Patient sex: M
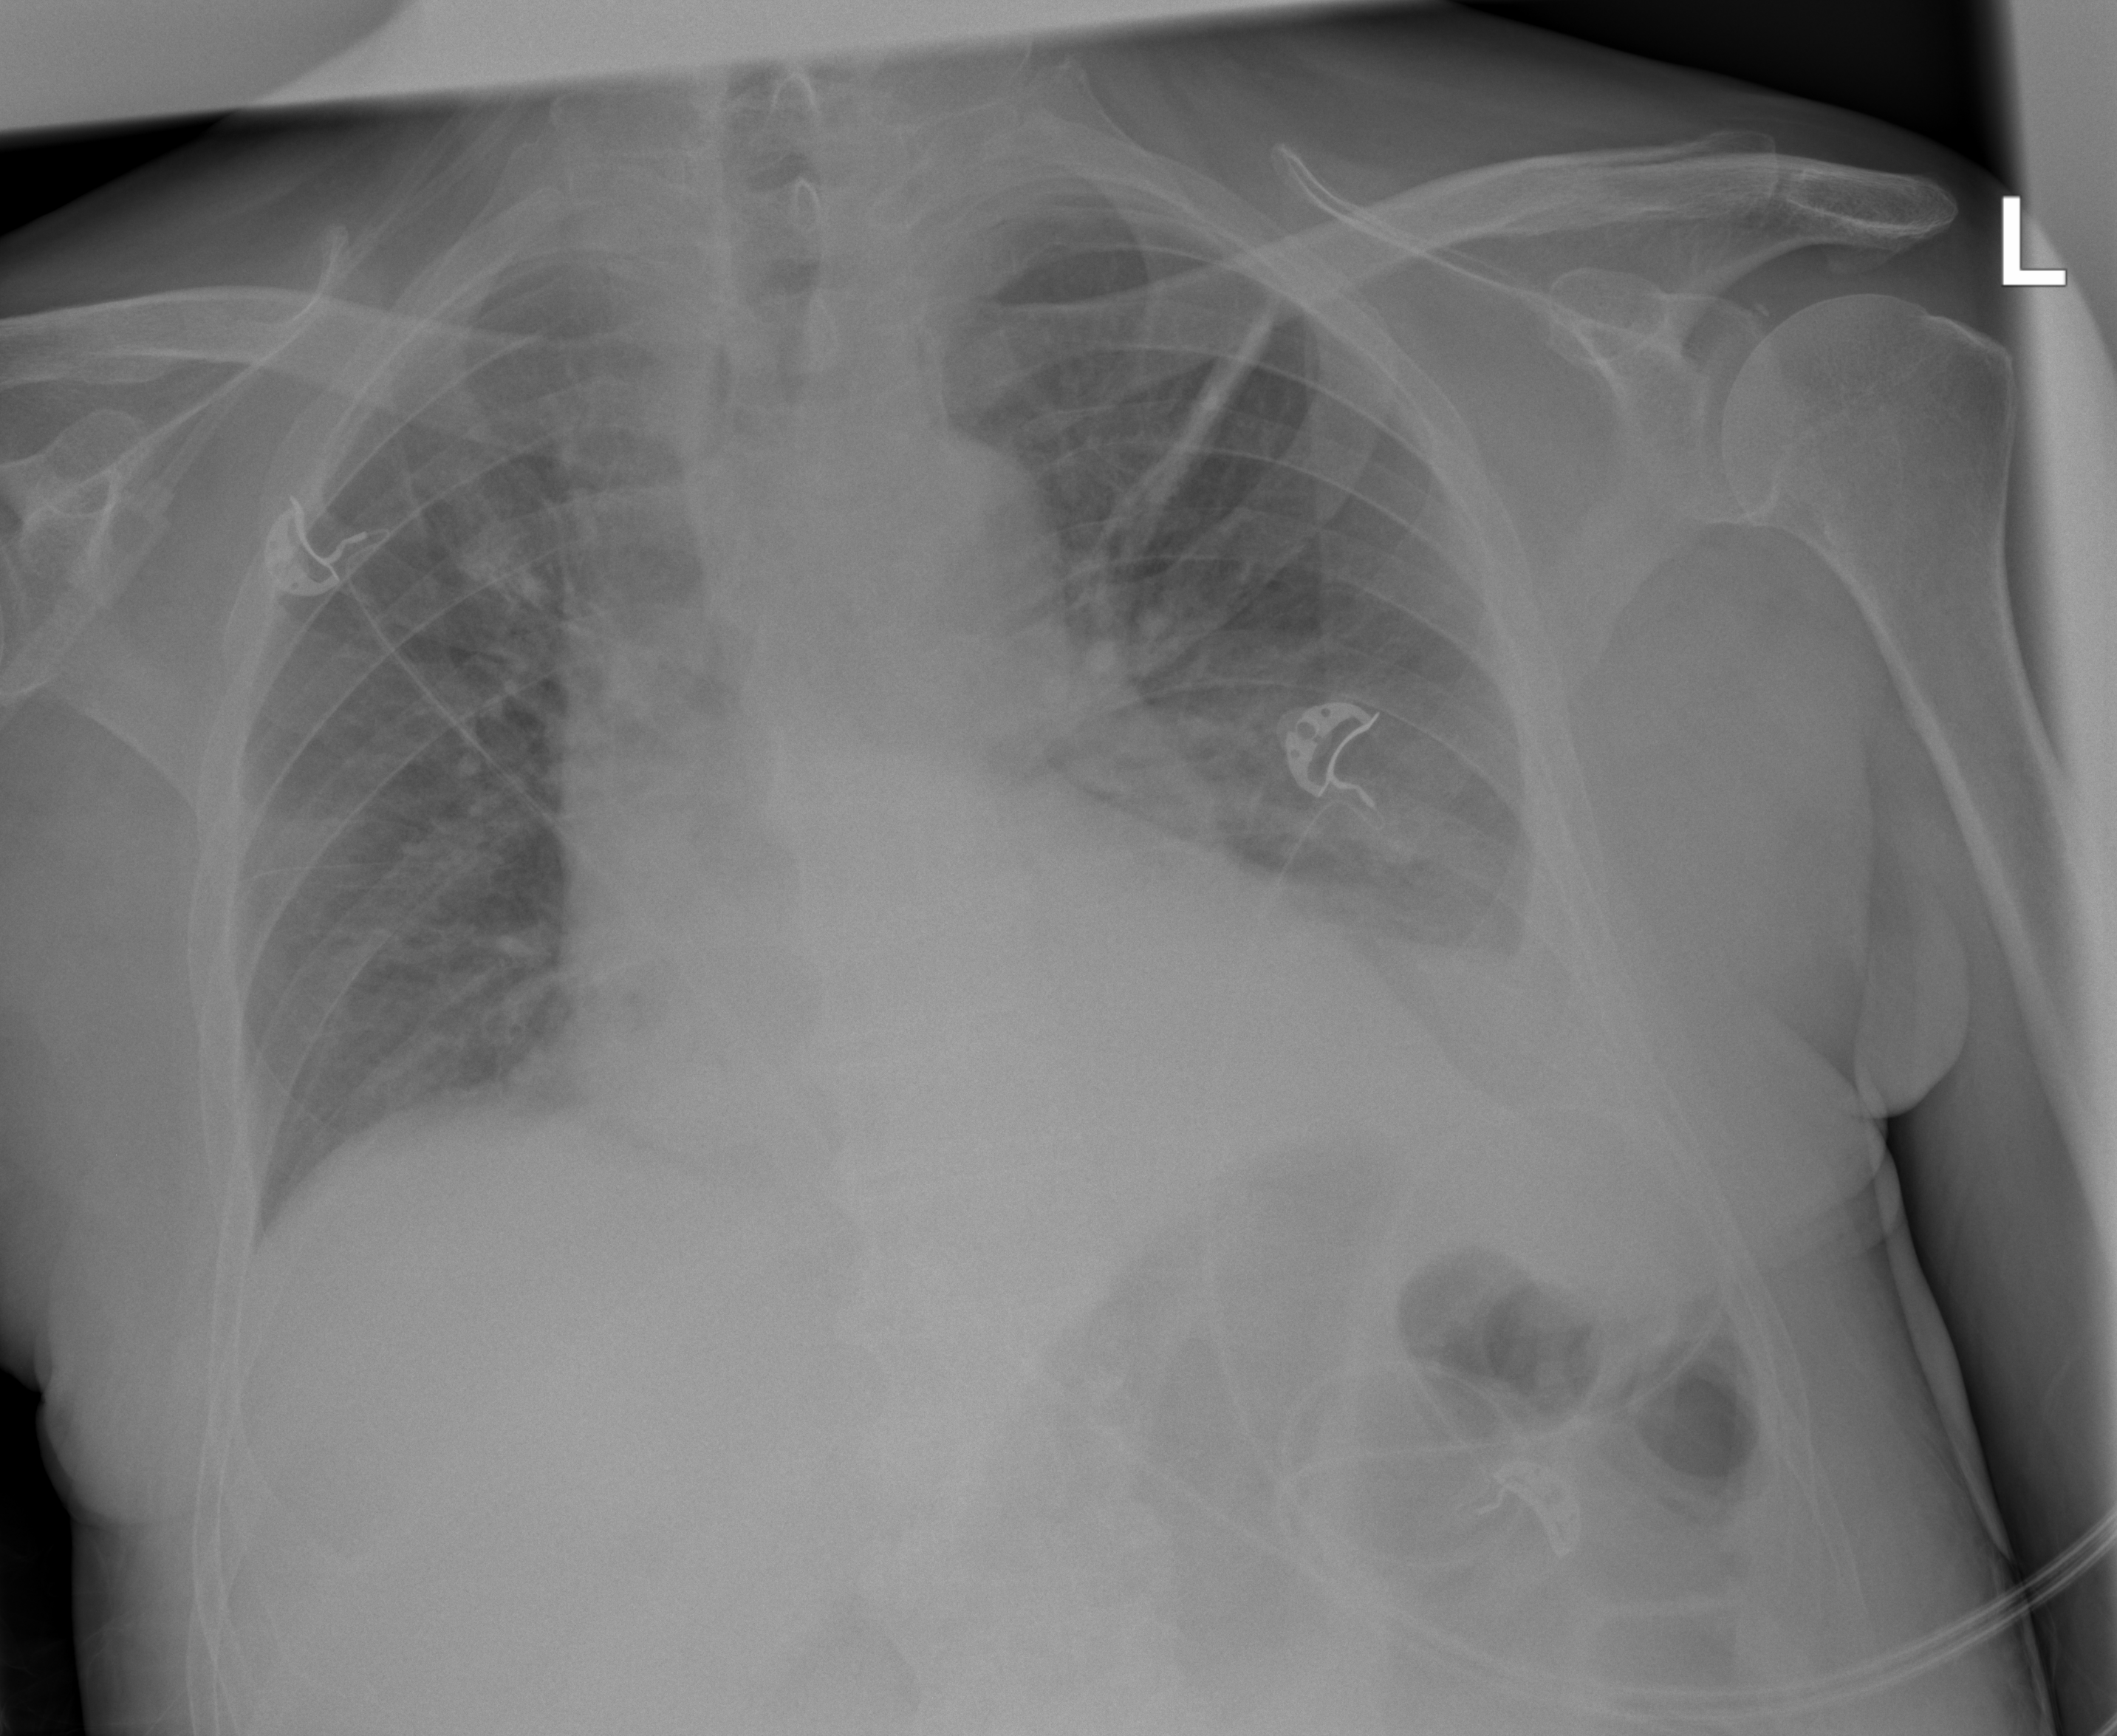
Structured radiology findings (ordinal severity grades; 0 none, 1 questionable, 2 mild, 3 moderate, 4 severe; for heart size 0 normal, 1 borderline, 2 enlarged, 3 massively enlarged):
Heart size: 2
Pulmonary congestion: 2
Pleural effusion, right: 0
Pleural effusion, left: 2
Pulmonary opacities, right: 2
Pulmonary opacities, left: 0
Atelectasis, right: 2
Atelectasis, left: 2